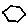
Label: hexagon